Question: I tried to create a new service account, but the button is disabled, and then I can't create a new one. Also it is unable to delete the existing client id, is there any method to create one?

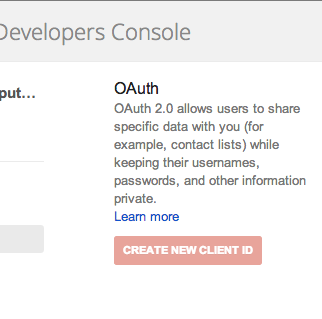
Answer: Solved finally, should be the account permission problem.
Try to check if the account comes with enough permission for such operation